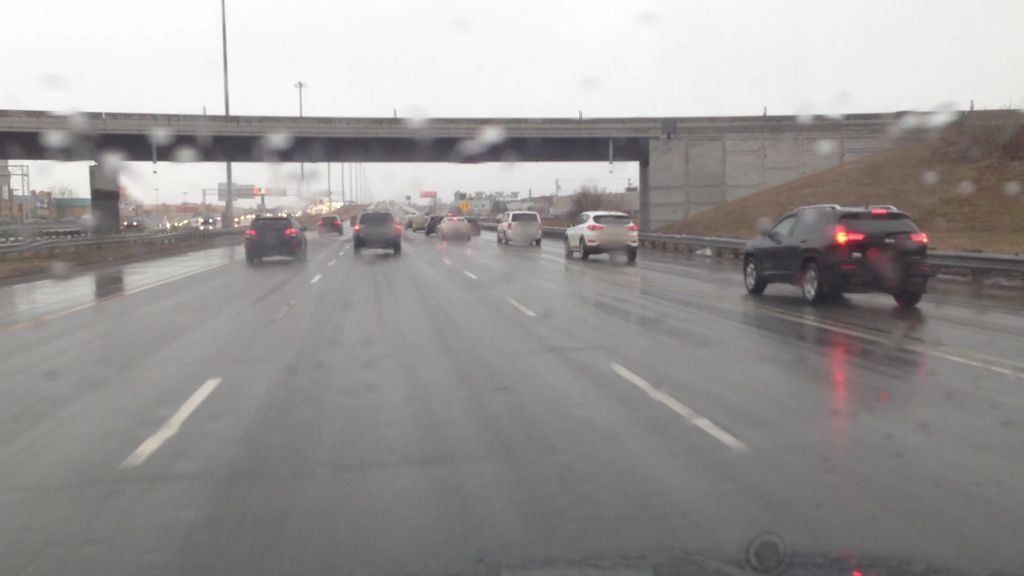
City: montreal